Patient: sex M, age 81
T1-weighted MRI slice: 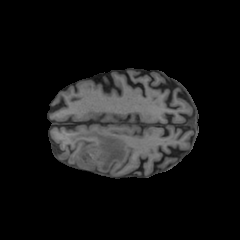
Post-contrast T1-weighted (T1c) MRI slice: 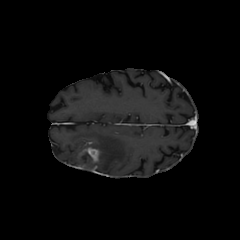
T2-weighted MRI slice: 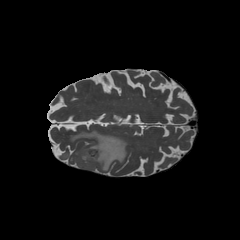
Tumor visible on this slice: yes
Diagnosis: Glioblastoma, IDH-wildtype
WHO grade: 4